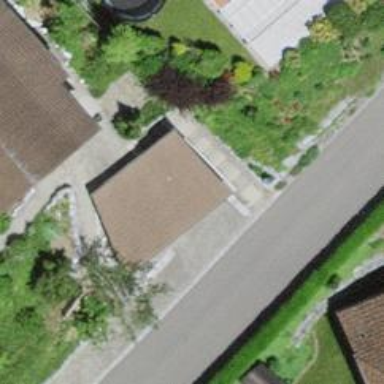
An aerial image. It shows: Carport structure.